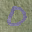
Label: 0